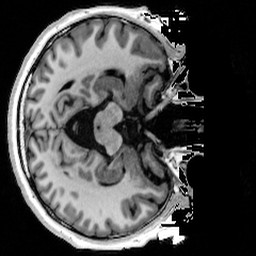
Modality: T1w
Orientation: axial
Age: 32
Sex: male
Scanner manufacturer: siemens
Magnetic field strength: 3 T
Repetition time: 4 s
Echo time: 0.00289 s